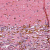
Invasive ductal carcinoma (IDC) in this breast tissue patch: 0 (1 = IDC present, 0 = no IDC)